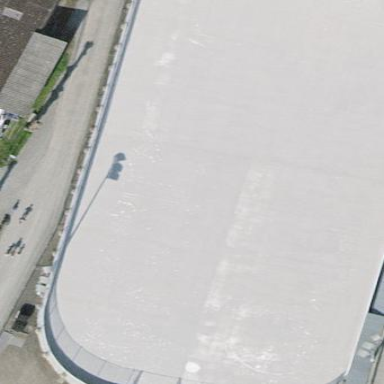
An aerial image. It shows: Ice rink suitable for multiple sports and leisure activities.